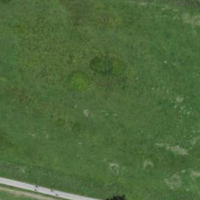
EUNIS habitat code: 24
Species observed at this site:
Troglodytes troglodytes